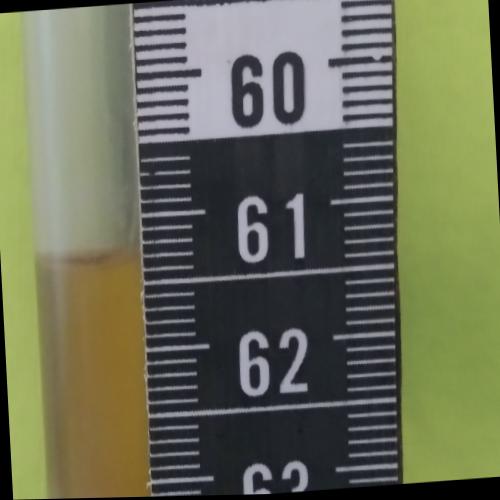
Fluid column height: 61.3 cm